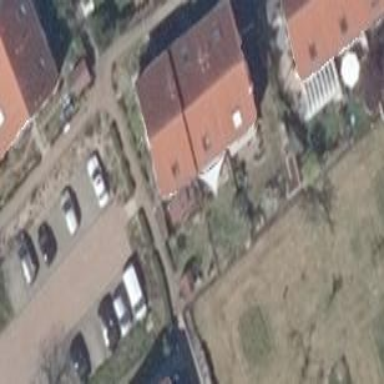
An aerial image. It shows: Residential building.